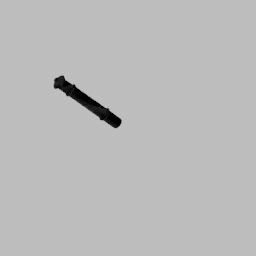
Label: architecture